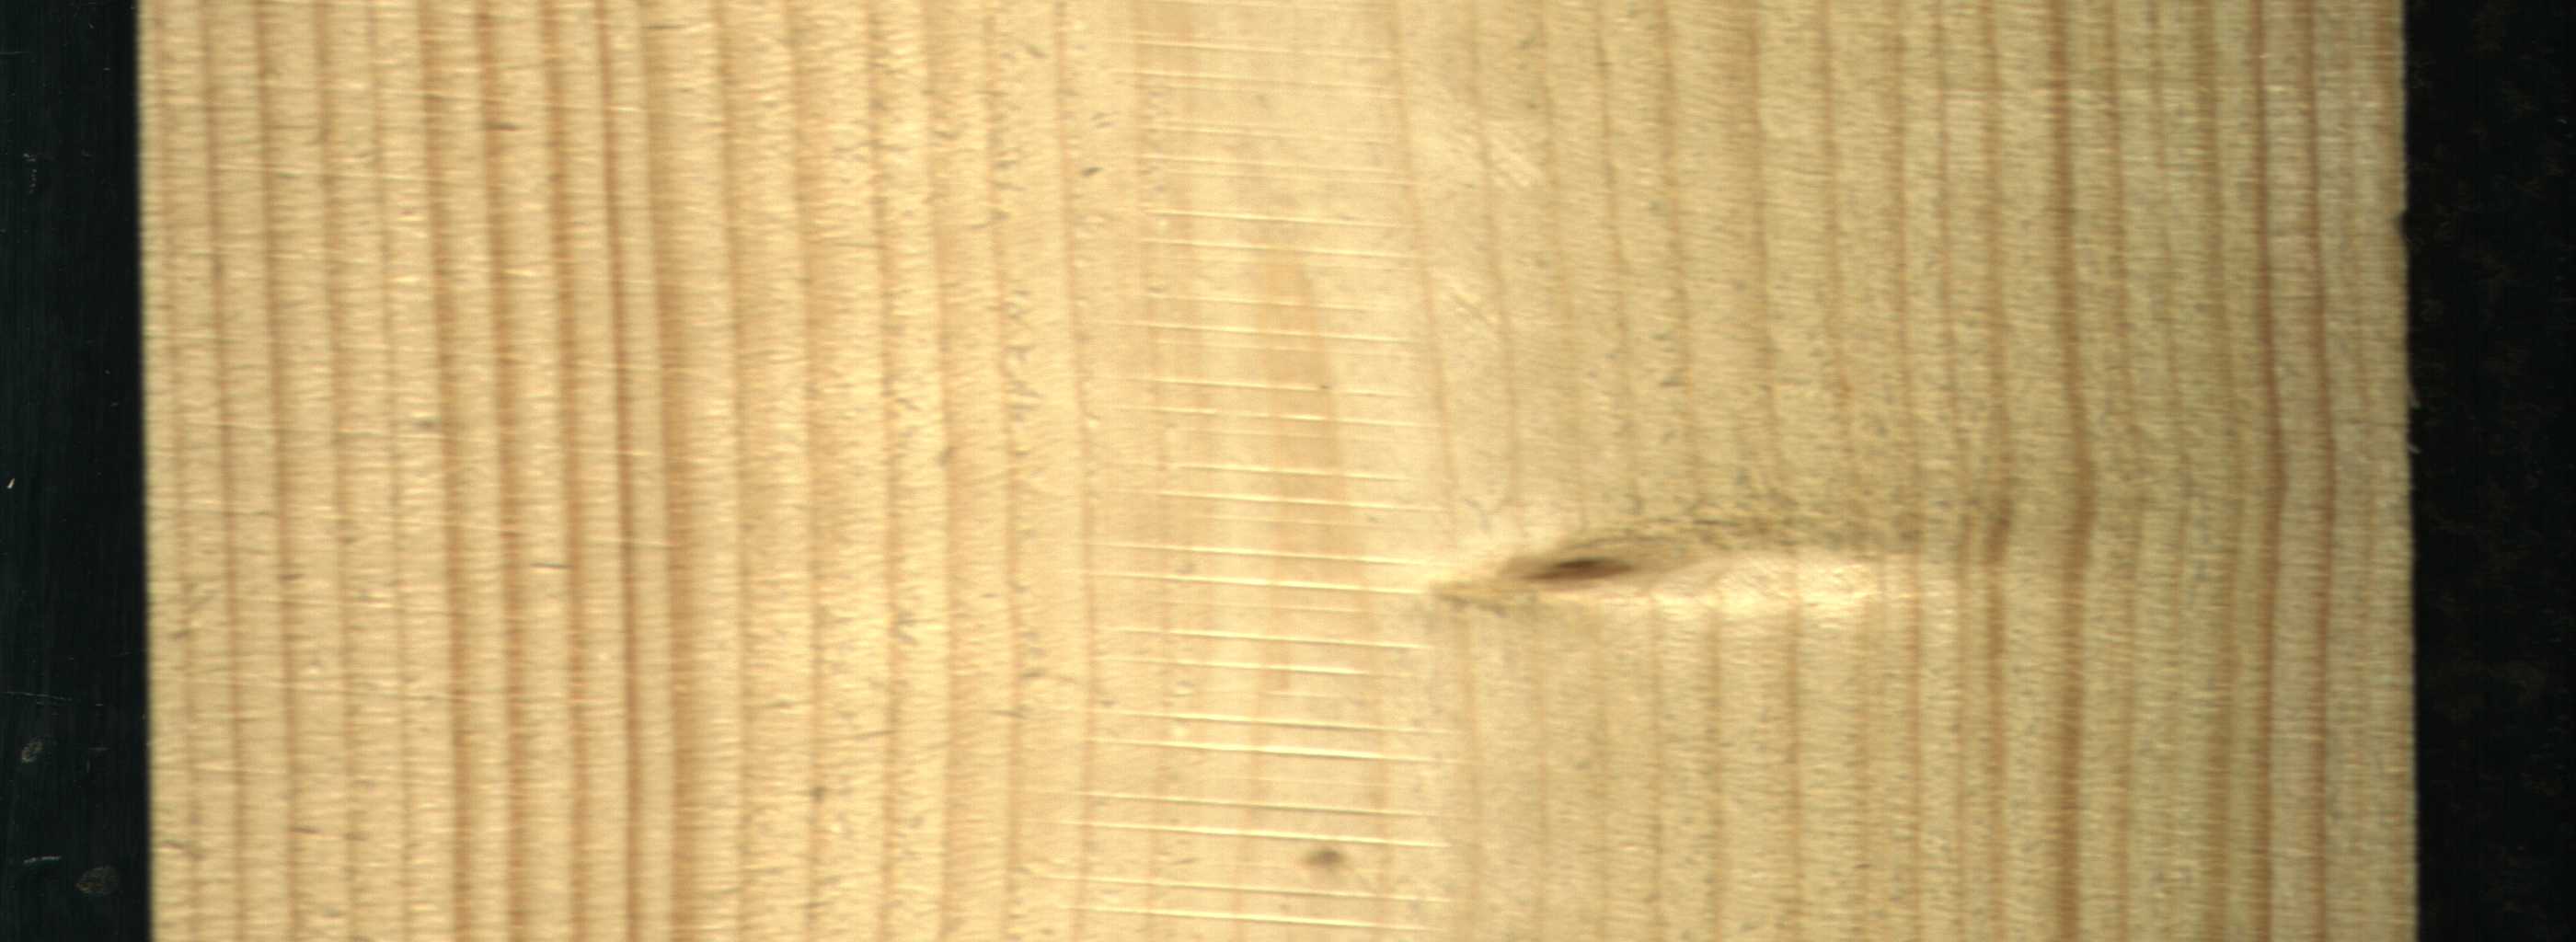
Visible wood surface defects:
Live_Knot